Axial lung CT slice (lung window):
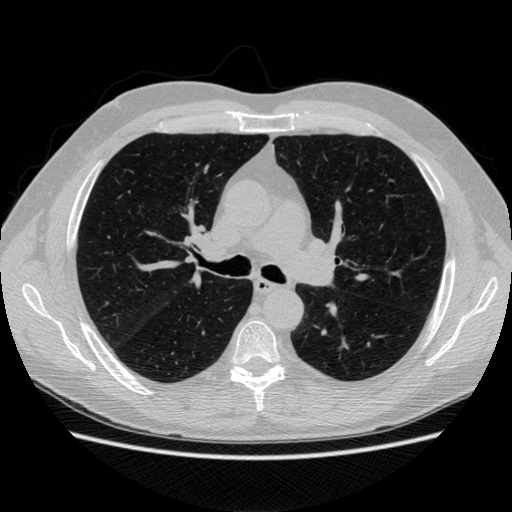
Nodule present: no